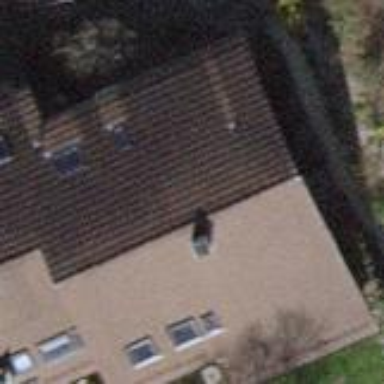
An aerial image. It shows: Building with tiled roof.